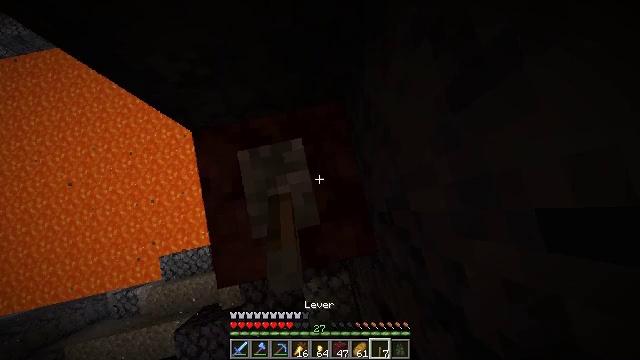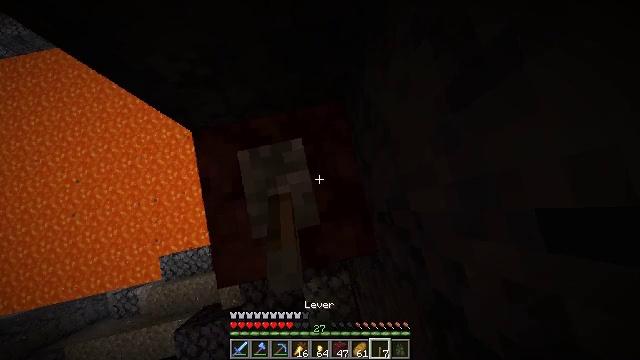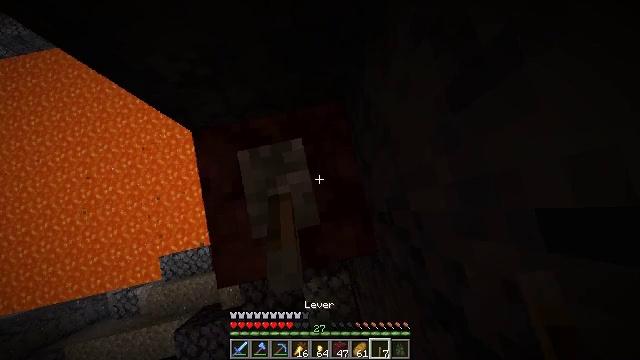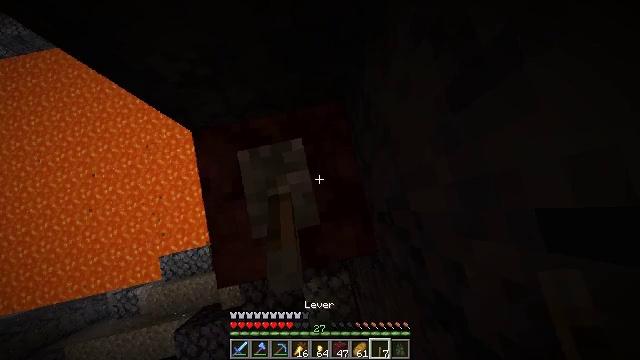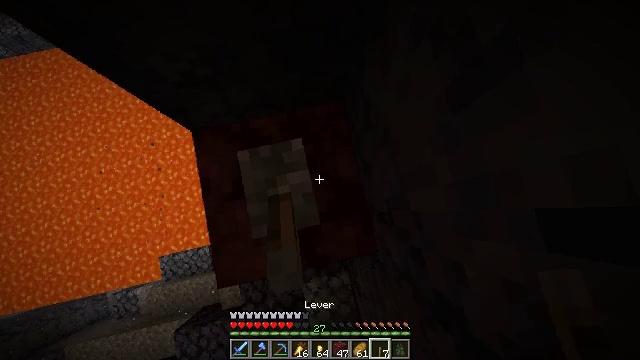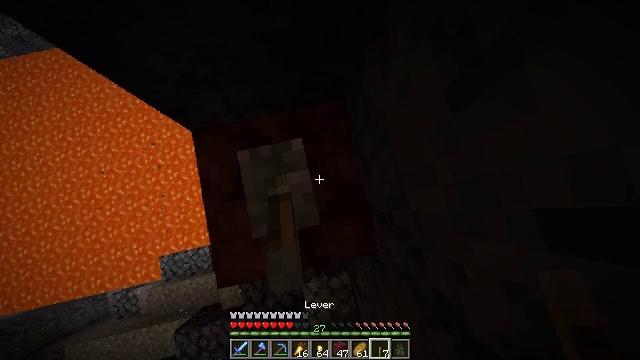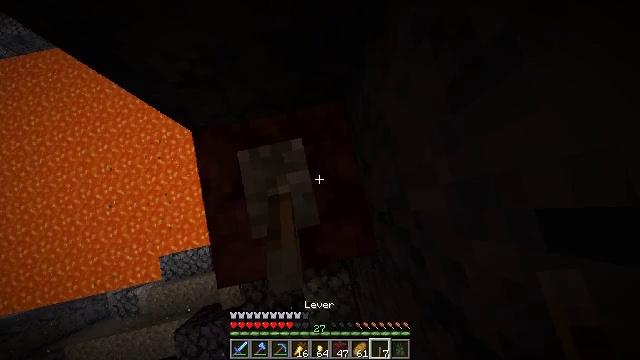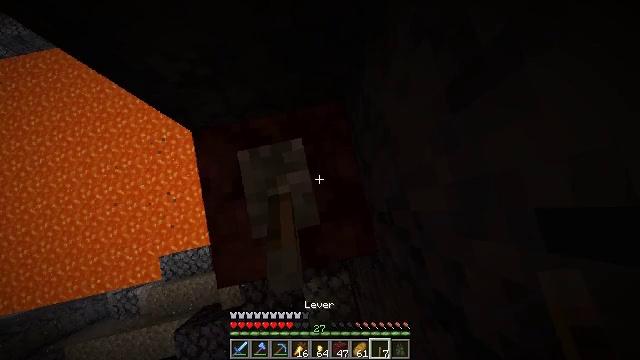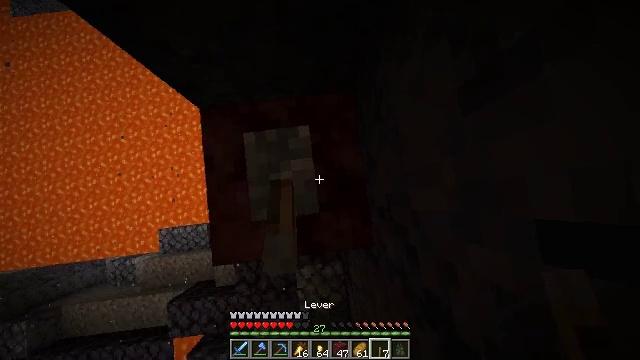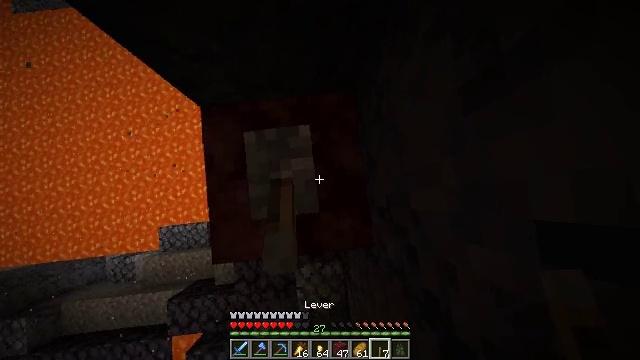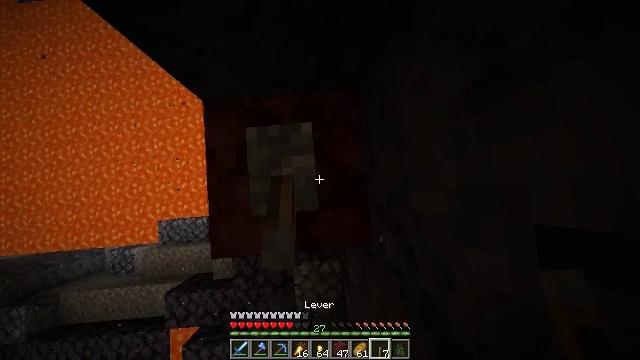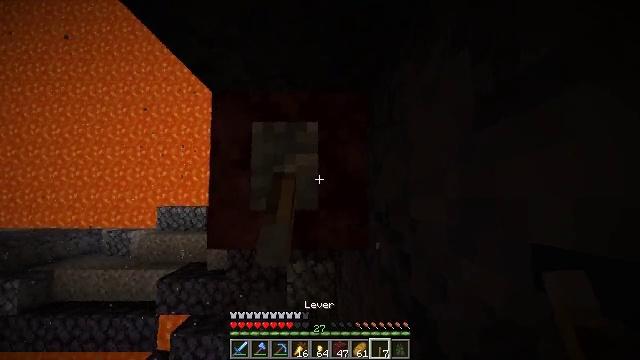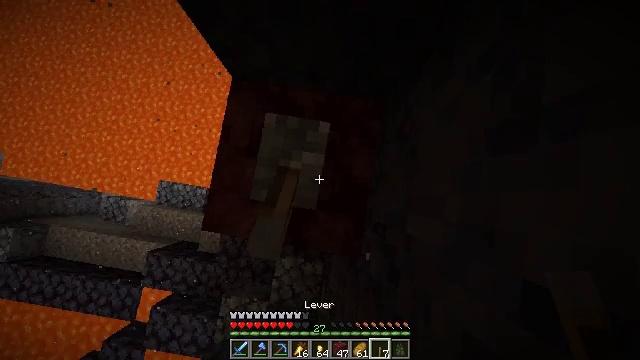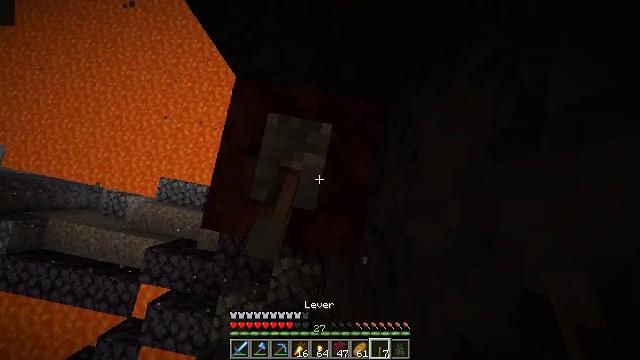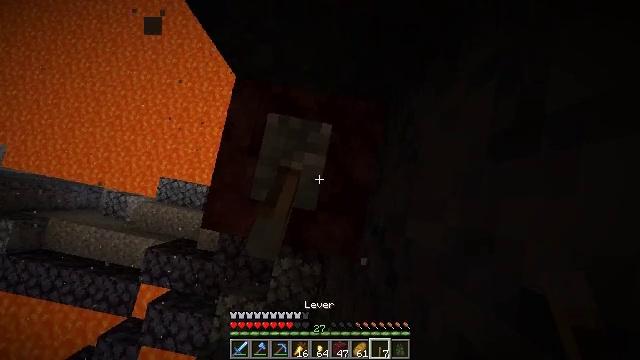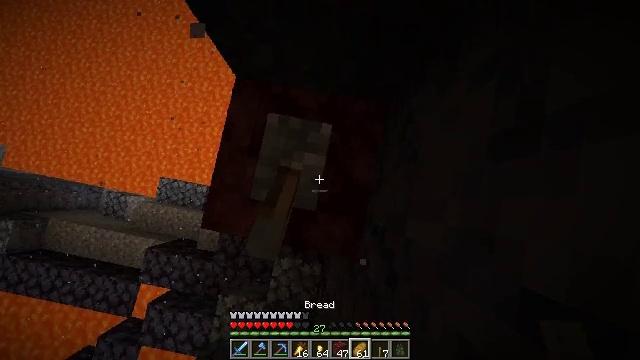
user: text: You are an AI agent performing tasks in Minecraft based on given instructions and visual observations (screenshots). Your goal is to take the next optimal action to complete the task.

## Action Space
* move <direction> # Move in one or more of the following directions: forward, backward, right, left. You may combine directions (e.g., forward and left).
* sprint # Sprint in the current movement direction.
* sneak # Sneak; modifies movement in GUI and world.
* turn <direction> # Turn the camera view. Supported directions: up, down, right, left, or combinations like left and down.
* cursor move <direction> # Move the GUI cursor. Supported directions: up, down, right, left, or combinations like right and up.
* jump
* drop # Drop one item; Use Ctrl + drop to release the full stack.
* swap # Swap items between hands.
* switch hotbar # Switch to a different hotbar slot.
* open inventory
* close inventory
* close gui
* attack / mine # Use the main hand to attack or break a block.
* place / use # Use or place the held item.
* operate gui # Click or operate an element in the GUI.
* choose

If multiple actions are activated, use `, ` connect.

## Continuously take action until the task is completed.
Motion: motion action
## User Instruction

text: Mine block lever.
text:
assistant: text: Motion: no_op
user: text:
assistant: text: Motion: no_op
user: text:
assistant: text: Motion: no_op
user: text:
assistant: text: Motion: no_op
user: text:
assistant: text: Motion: no_op
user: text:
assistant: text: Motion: no_op
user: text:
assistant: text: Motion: no_op
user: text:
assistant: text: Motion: turn left and down
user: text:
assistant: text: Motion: no_op
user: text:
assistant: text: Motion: turn left
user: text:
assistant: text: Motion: turn left
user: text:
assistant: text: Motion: turn left
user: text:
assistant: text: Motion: turn left
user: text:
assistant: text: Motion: no_op
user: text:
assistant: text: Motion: no_op
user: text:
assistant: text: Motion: no_op
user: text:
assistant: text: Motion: no_op
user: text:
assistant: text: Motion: no_op
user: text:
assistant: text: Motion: turn left and up
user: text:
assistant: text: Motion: turn left and up
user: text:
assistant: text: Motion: turn left, use / place
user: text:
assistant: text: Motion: use / place
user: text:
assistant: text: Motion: use / place
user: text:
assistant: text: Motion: use / place
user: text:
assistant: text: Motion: use / place
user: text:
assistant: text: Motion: use / place
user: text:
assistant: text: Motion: turn left, use / place
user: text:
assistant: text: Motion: turn left, use / place
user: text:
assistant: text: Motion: turn left, use / place
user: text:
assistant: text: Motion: use / place